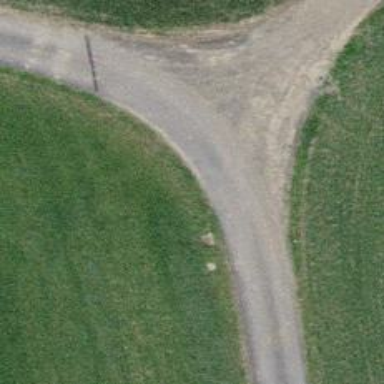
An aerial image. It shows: Well-maintained track road of grade 1.